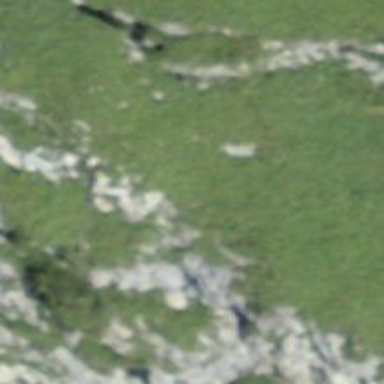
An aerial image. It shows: Natural cliff.